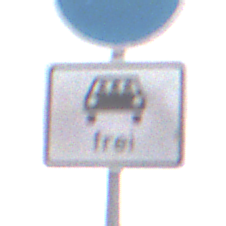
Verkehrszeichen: MehrfachbesetzePersonenkraftwagenFrei
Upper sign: Busssonderstreifen
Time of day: Midday
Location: Outdoor (Nature)
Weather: Overcast
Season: NotSpecified
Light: Natural